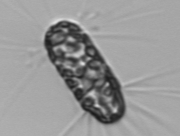
Label: Corethron_hystrix